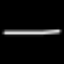
Label: line